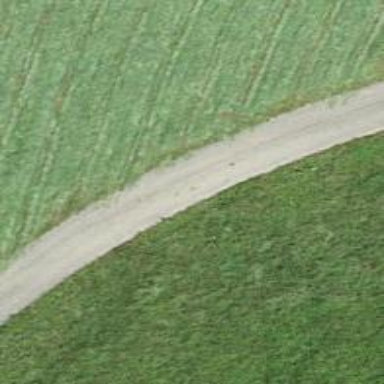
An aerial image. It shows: Gravel track with grade 2 quality.